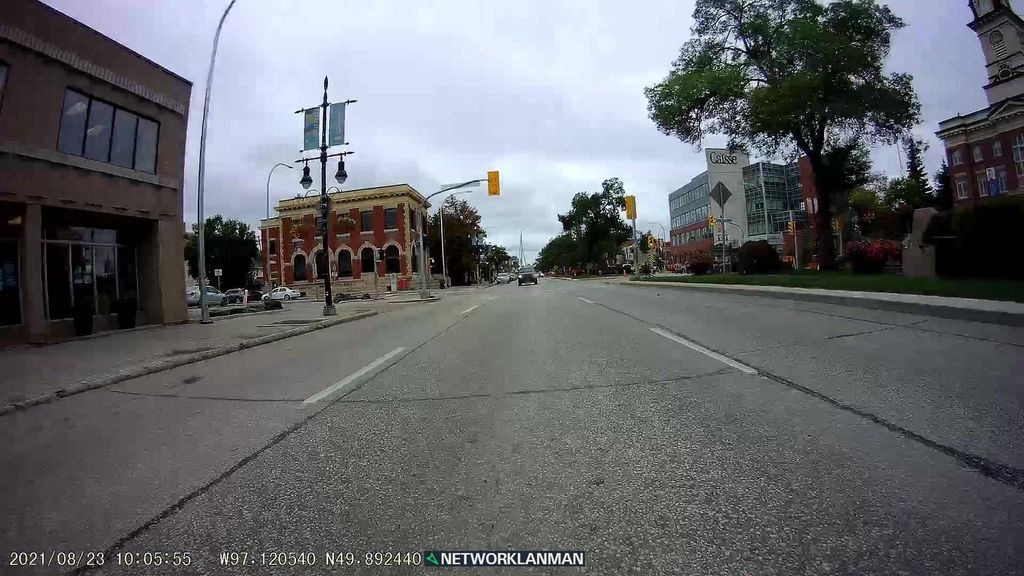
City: winnipeg